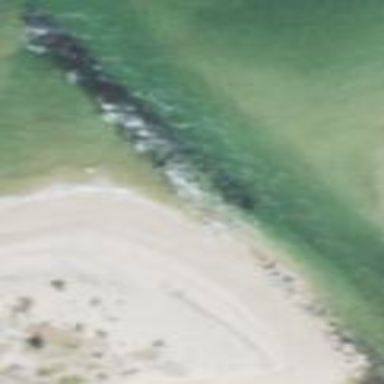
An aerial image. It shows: Breakwater structure.